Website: apple
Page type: address-validator
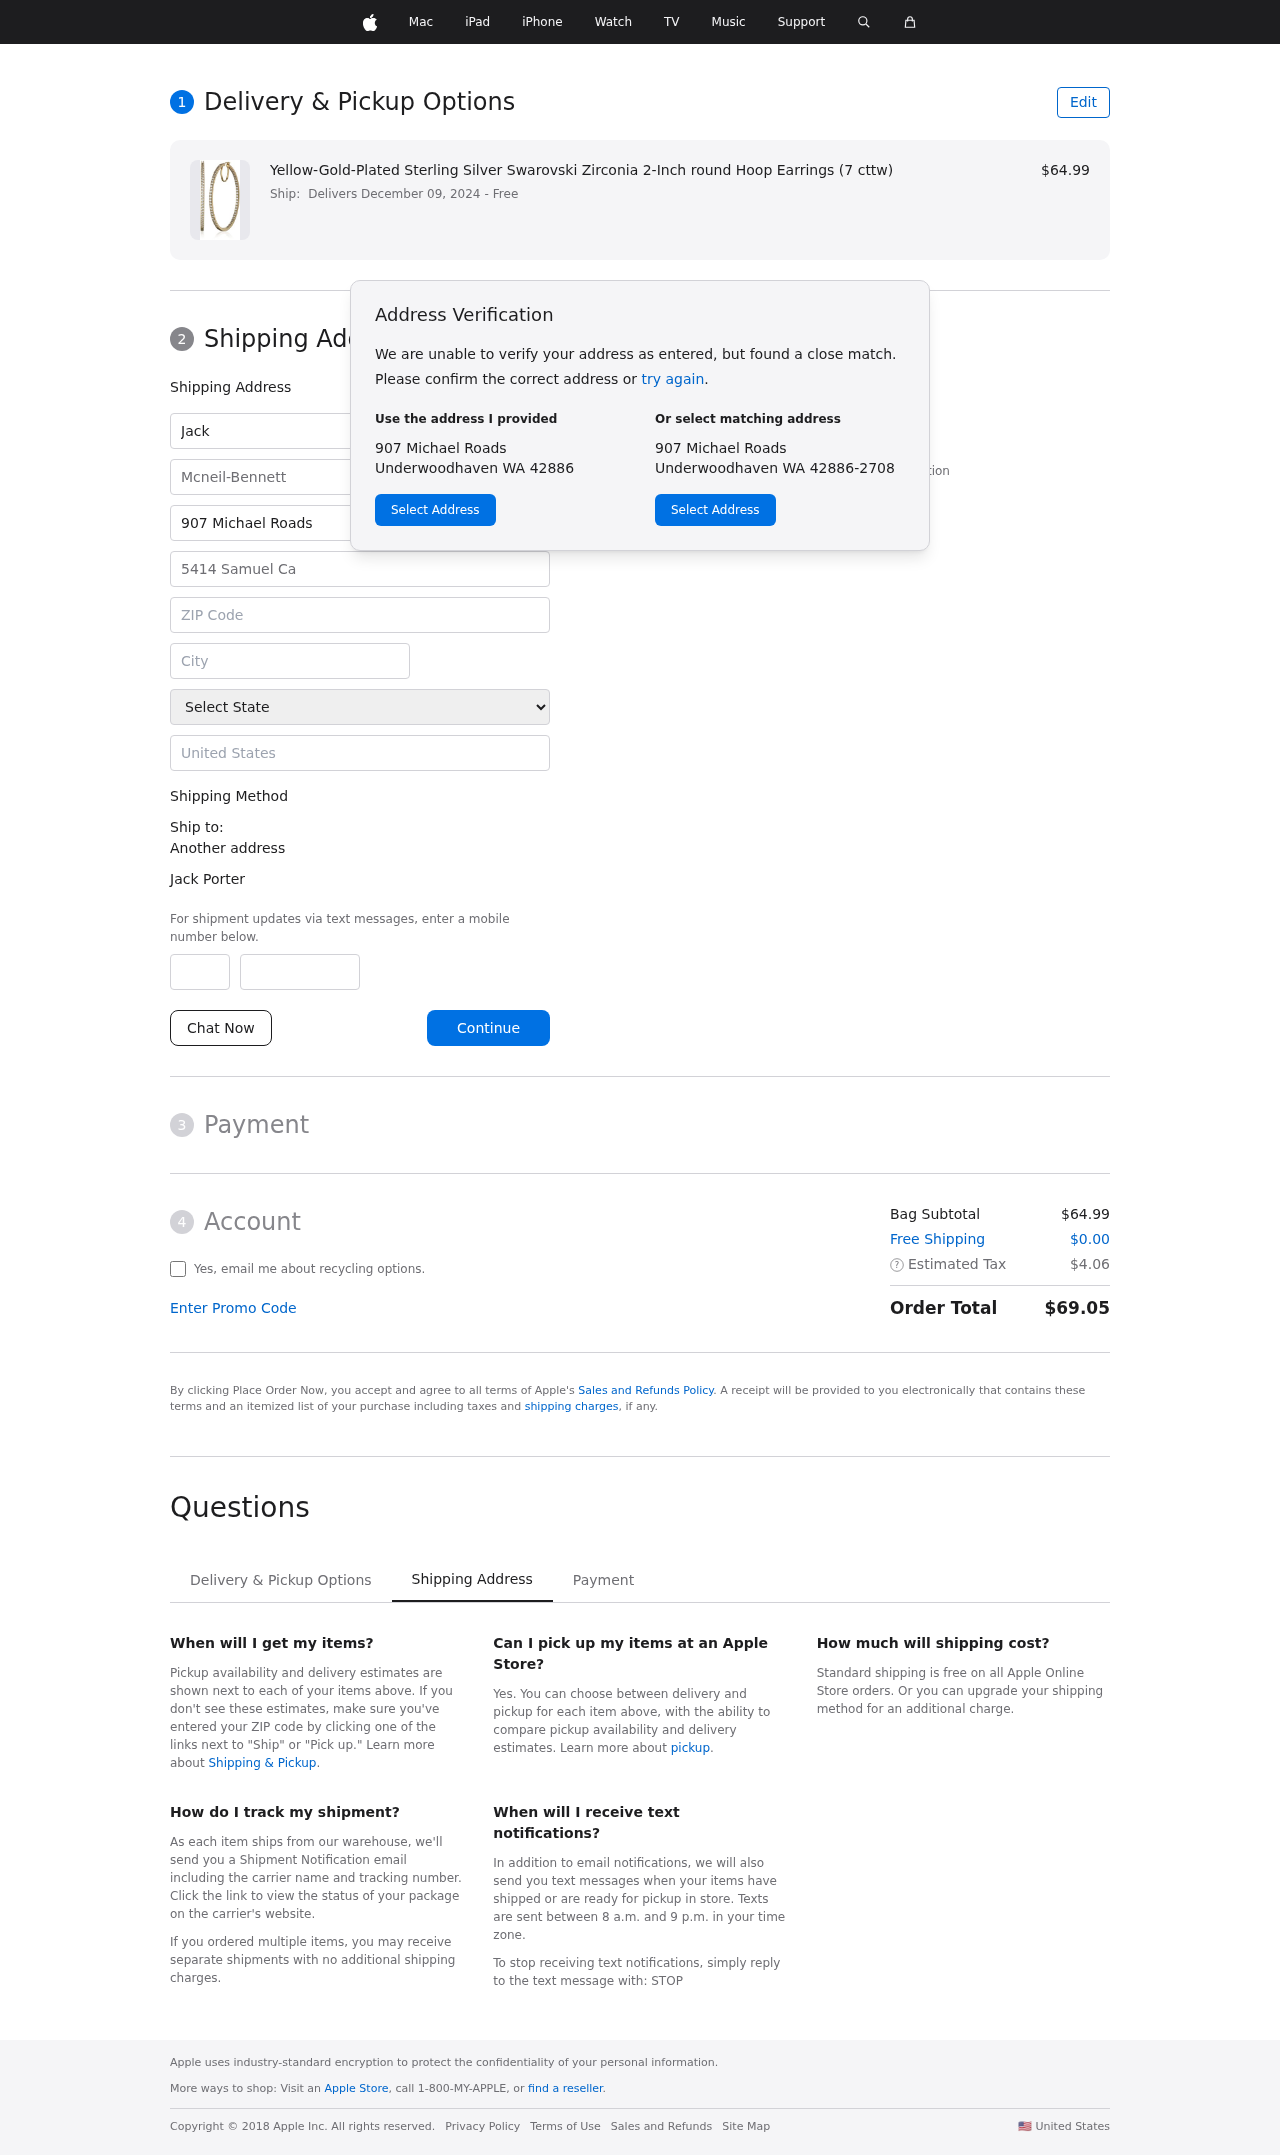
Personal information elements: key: PII_CITY
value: Underwoodhaven
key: PII_COMPANY
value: Mcneil-Bennett
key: PII_COUNTRY
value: United States
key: PII_FIRSTNAME
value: Jack
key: PII_FULLNAME
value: Jack Porter
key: PII_LASTNAME
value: Porter
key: PII_PHONE_AREA
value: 660
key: PII_PHONE_SUFFIX
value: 7504
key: PII_POSTCODE
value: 42886
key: PII_STATE
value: Washington
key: PII_STREET
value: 907 Michael Roads
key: PII_STREET2
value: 5414 Samuel Canyon Apt. 626
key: PII_CITY_STATE_ZIP
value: Underwoodhaven WA 42886
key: PII_STATE_ABBR
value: WA
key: PII_POSTCODE_FULL
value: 42886
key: PII_POSTCODE_NUMERIC
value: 42886
Product elements: key: PRODUCT1_NAME
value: Yellow-Gold-Plated Sterling Silver Swarovski Zirconia 2-Inch round Hoop Earrings (7 cttw)
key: PRODUCT1_PRICE
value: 64.99
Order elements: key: ORDER_DELIVERY_DATE
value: Delivers December 09, 2024
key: ORDER_SUBTOTAL
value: $64.99
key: ORDER_SHIPPING_COST
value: $0.00
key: ORDER_TAX
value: $4.06
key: ORDER_TOTAL
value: $69.05